Question: Firstly here is my .h files code where i declared everything...
'''
@interface NextlLevel : UIViewController{
IBOutlet UIImageView *Coin1;
int score;
IBOutlet UILabel *scorelable;
}
@property (nonatomic, assign) int score;
@property (nonatomic, retain) IBOutlet UILabel *scorelable;
@end
'''
I have also synthesised my implementations in my .m file here is the code...
'''
@synthesize score;
@synthesize scorelable;
'''
Secondly I have some code which just checks if my drag-able image has collided with a still image. Here is the code...
'''
-(void) ifCollided {
if(CGRectIntersectsRect(Coin1.frame,MoneyBag.frame)){
Coin1.hidden = YES;
}
}
'''
This code is just a basic way of checking for a collision but once the image has collided I want to add to a int which is displayed in a label.
The only way i thought i could do this was by ...
firstly adding this line of code to 'ifCollided'
'''
[self scorecheck];
'''
So now 'ifCollided' looks something like this:
'''
-(void) ifCollided {
if(CGRectIntersectsRect(Coin1.frame,MoneyBag.frame)){
Coin1.hidden = YES;
[self scorecheck];
}
}
'''
Thirdly I had to make 'scorecheck' I did this by...
'''
-(void)scorecheck{
score++;
scorelable.text = [NSString stringWithFormat:@"%i", score];
}
}
'''
Here is a image to show that the code I'm currently using is not working correctly. And therefore is not just adding just one to the int that i set to 0. I'm displaying the int in the score label (at the top of my screen). Due to the code not correctly working as long as you touch, drag and hold whilst colliding in the boundaries of the image with the collission rule (in this case the moneybag)
Here is to the image i was talking about:

Any help would be very appreciated
Edit:Here is what i was meant to do in the void ifCollided
'''
-(void) ifCollided {
if (!Coin1.hidden)
{
Coin1.hidden = YES;
[self scorecheck];
}
}
'''
Thanks @Elliott Perry
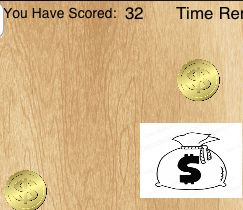
Answer: So, to clarify, you would like a mechanism that guarantees that the score will only increment once per each coin colliding with the moneybag?
There are any number of ways to do this but they all require you to keep track of which coins have already been processed in some way. You could give each of your coins a unique reference and store a collection of ids that represent coins that have already been processed, avoiding calling 'scorecheck' if the collection contains the id of the coin in question.
Alternatively, and the method I'd go with, you can mark each coin to let yourself know not to process that coin a second time. Since your hiding the coins on collision, why not use the 'hidden' property to determine whether to increment the score or not:
'''
-(void)ifCollided
{
if(CGRectIntersectsRect(Coin1.frame,MoneyBag.frame))
{
if (!Coin1.hidden)
{
Coin1.hidden = YES;
[self scorecheck];
}
}
}
'''
If for whatever reason that isn't feasible here is an example marking the coins using the tag property:
'''
-(void)ifCollided
{
if(CGRectIntersectsRect(Coin1.frame,MoneyBag.frame))
{
if (Coin1.tag != 1)
{
Coin1.hidden = YES;
[self scorecheck];
Coin1.tag = 1;
}
}
}
'''